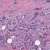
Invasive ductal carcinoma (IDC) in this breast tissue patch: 1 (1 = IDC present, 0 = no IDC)